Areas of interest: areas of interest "Scientific Research Institution"
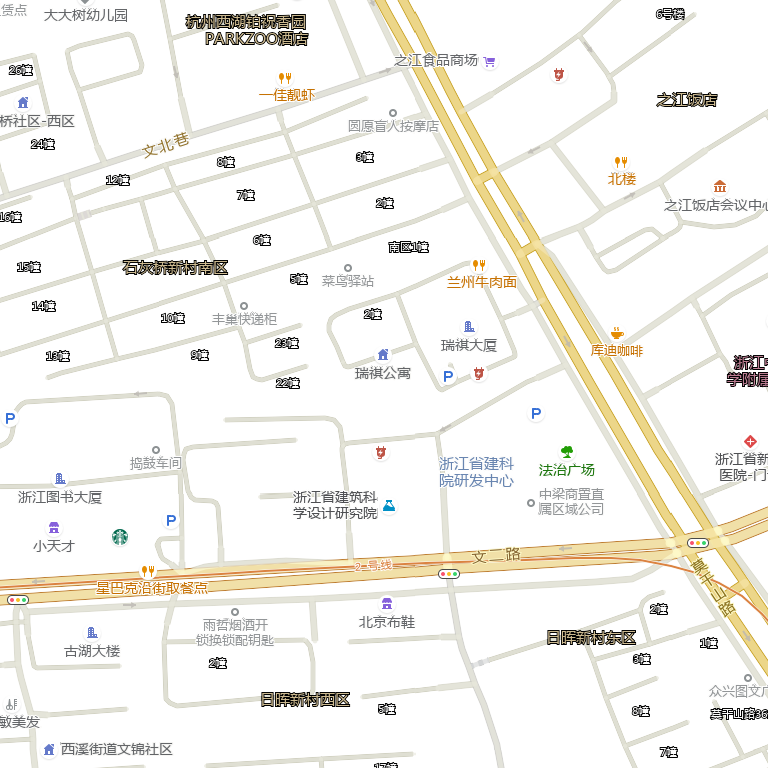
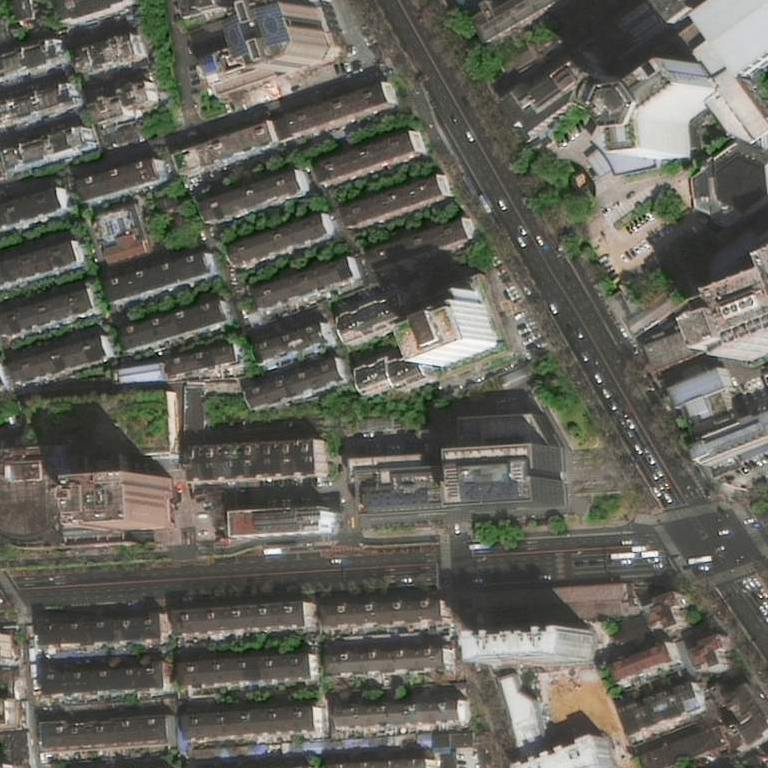